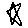
Label: star